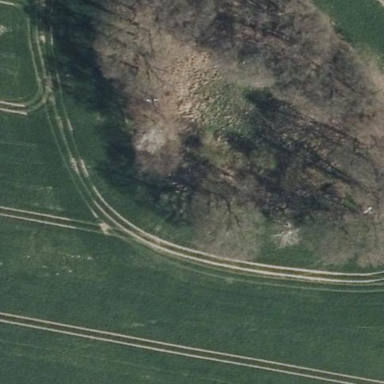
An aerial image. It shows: Broadleaved woodland area.